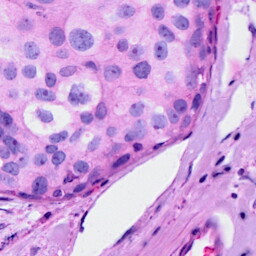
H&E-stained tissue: Breast